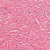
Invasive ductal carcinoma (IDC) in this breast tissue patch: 0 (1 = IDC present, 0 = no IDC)